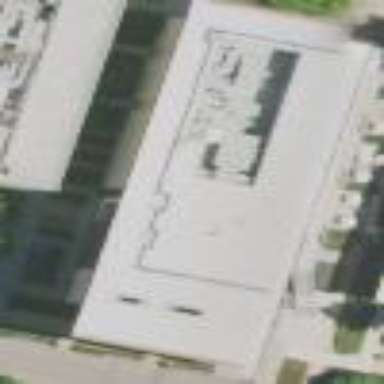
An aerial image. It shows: School building.